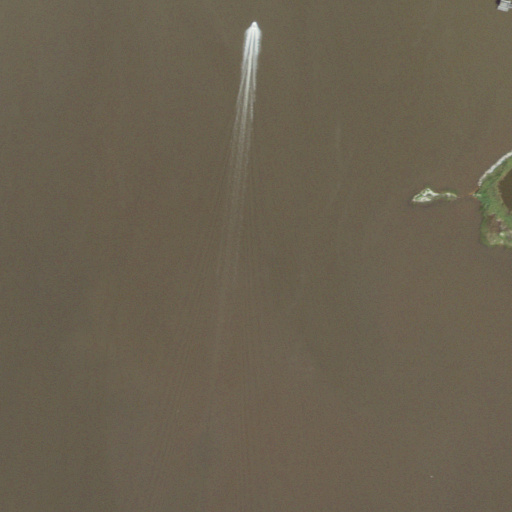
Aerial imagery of cape in Louisiana named Commissary Point containing open water and herbaceous wetlands